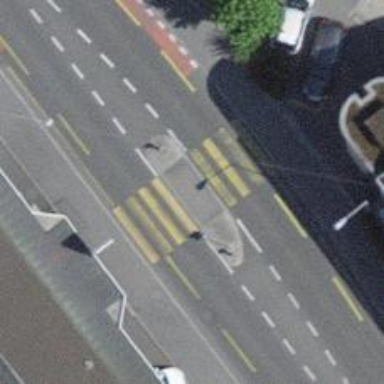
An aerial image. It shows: Primary road with asphalt surface. It includes cycle lane and traffic calming island. There are separate sidewalks on both sides of the road.